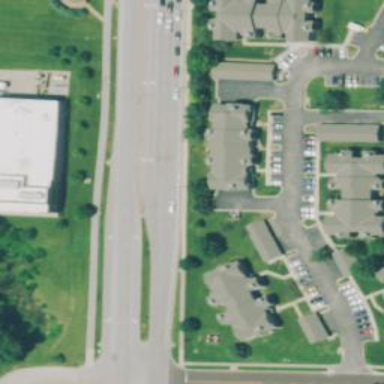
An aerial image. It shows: Road with dash markings.